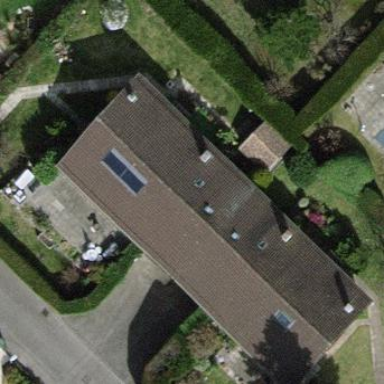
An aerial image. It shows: Garden surrounded by fence.